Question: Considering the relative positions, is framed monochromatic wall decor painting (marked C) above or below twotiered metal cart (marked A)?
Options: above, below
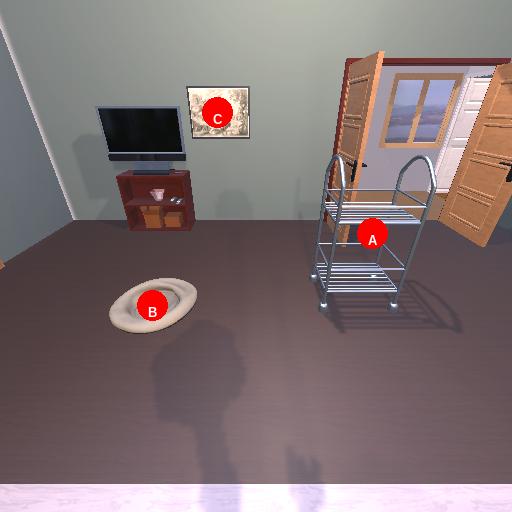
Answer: above